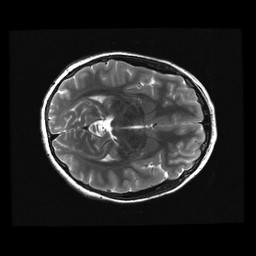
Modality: T2w
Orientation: axial
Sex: female
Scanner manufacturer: ge
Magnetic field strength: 3 T
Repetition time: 5 s
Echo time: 0.1012 s